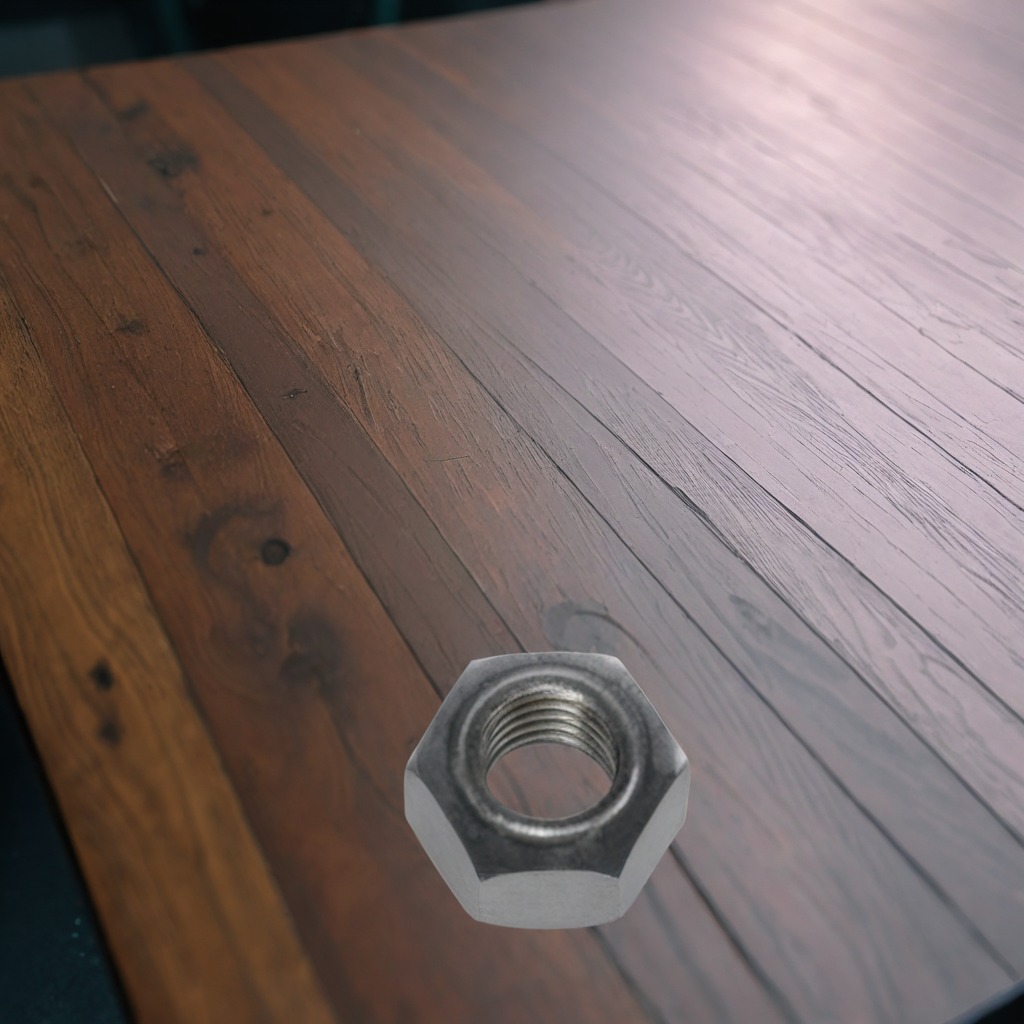
A metal nut is lying on a table in a small garage at twilight.